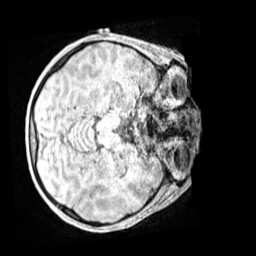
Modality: MP2RAGE
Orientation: axial
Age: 11
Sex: male
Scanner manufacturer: siemens
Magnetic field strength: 3 T
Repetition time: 4 s
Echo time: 0.00299 s